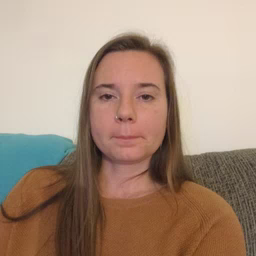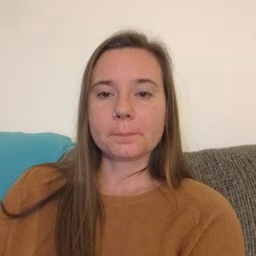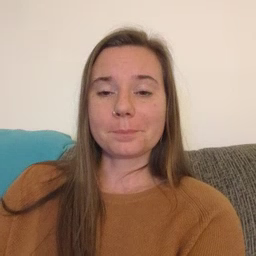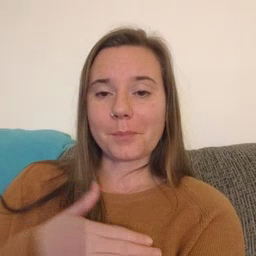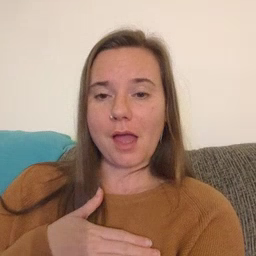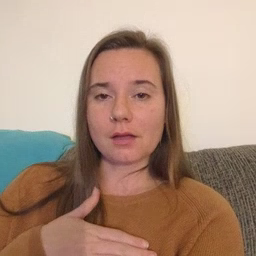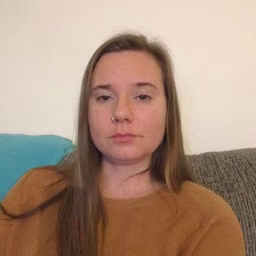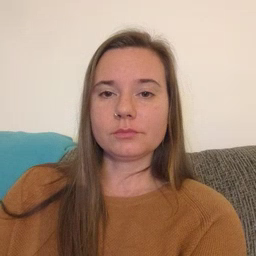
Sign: minemy